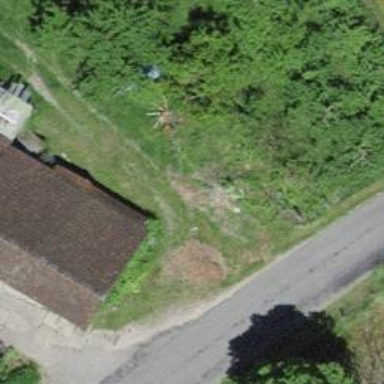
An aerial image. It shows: Rural barn.